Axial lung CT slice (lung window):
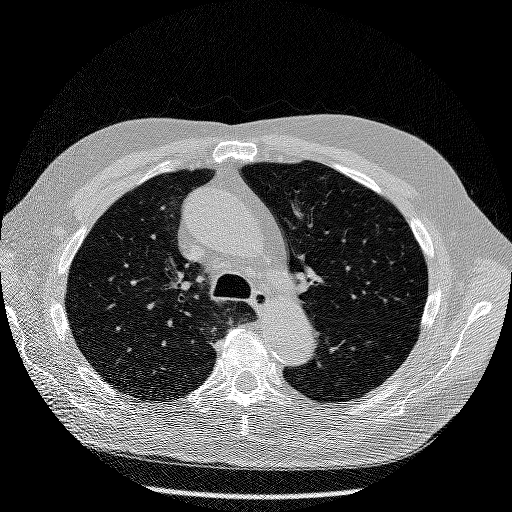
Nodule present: no